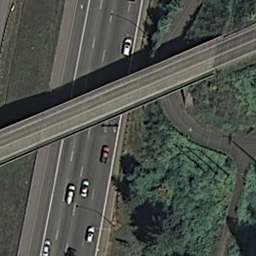
Label: overpass